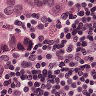
Metastatic tissue present: yes